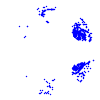
Particle: kaon